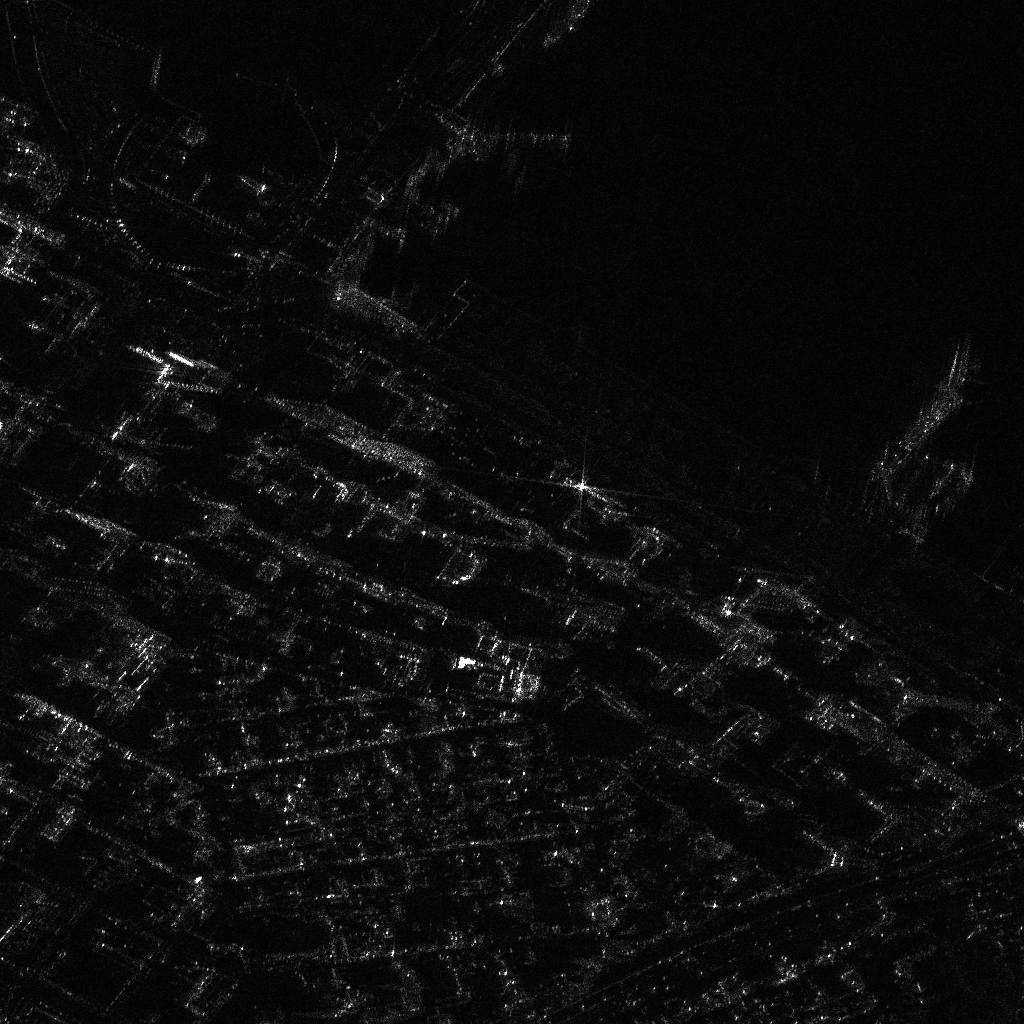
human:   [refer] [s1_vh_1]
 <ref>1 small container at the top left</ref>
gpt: <box>[[22, 17, 25, 18, 34]]</box>

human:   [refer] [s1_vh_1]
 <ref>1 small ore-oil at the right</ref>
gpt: <box>[[88, 35, 90, 48, 43]]</box>

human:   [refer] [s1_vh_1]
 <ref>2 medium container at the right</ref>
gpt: <box>[[91, 44, 92, 48, 36], [92, 45, 94, 49, 36]]</box>